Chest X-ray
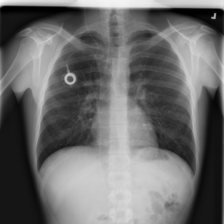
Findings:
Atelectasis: negative
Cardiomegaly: negative
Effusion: negative
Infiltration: negative
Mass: negative
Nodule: negative
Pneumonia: negative
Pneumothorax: negative
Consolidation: negative
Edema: negative
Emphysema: negative
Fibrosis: negative
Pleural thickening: negative
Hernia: negative